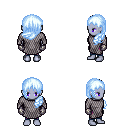
a pixel art fantasy rpg character, female body template, dark elf, purple skin, chain mail, magenta pants, white cyan left-swept hairstyle, metal gloves, four views (front, back, left, right), 2x2 character sprite sheet, small pixel art, hard edges, no anti-aliasing